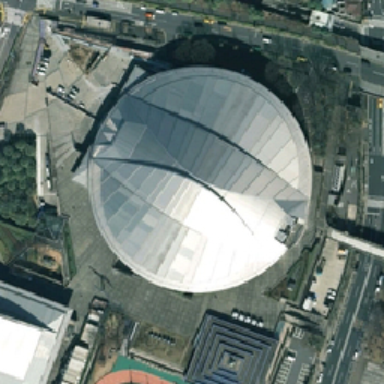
There are parking lots roads and amusement parks next to the circular conference center .